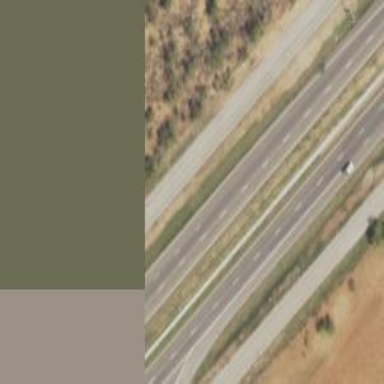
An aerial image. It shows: Tertiary road with frontage road along it.